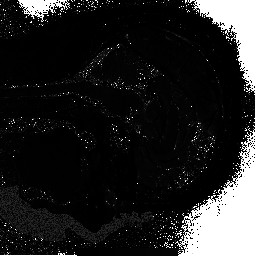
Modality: T2starmap
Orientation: sagittal
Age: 37
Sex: male
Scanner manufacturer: siemens
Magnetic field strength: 3 T
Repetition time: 0.043 s
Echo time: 0.00184 s